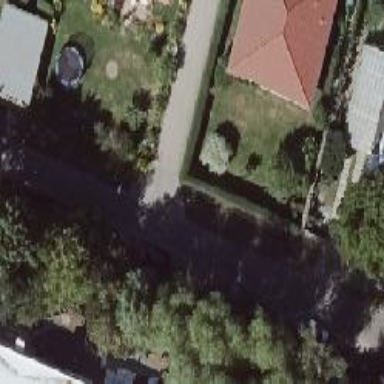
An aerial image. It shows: Residential road with no sidewalk.